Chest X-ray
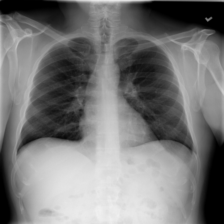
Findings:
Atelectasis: negative
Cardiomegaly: negative
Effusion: negative
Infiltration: negative
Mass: negative
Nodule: negative
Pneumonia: negative
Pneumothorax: negative
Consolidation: negative
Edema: negative
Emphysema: negative
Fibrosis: negative
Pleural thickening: negative
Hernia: negative